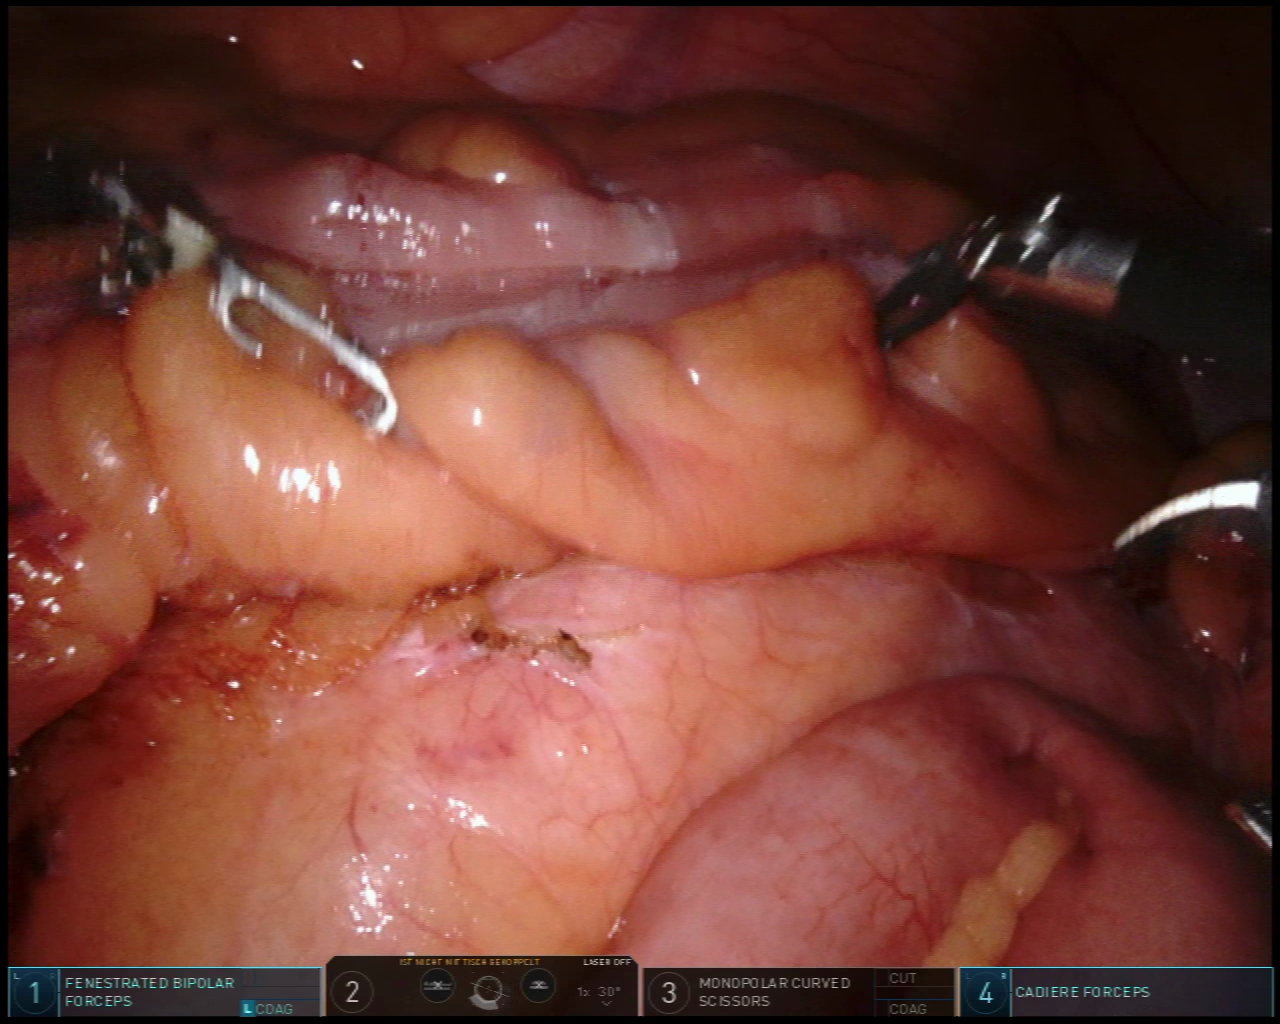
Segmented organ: small_intestine
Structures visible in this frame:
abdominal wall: yes
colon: yes
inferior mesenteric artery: no
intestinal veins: no
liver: no
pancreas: no
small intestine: yes
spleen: no
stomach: no
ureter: no
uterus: no
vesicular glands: no